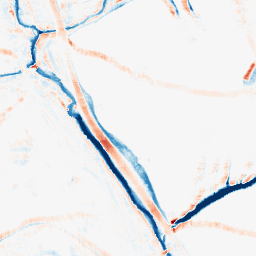
Category: morphological
Decomposition family: morphological_square
Decomposition parameters: operation: average
size: 10
Upsampling method: bicubic_16x
Upsampling parameters: scale: 16
Upsampling scale: 16